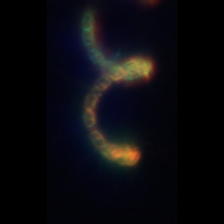
Taxon: Chaetoceros
Group: Diatoms